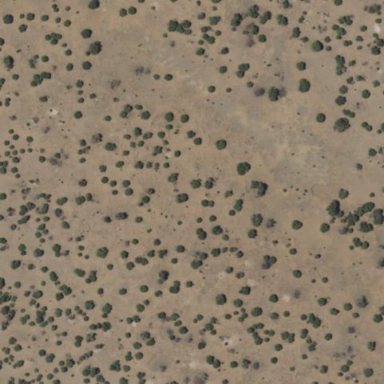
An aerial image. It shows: Patch of scrub vegetation.